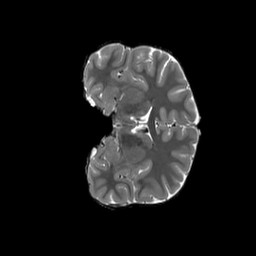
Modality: T2w
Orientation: coronal
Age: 21
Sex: male
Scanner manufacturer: siemens
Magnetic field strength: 3 T
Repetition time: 3.2 s
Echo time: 0.566 s